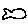
Label: fish